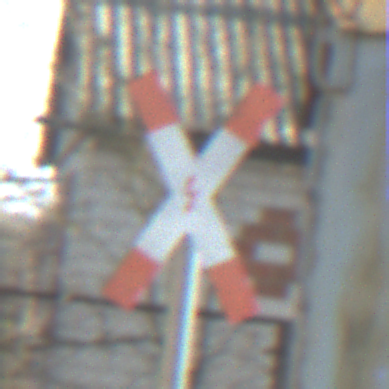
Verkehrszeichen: Andreaskreuz
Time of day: MorningAfternoon
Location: Outdoor (Suburban)
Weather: Clear
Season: NotSpecified
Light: Natural